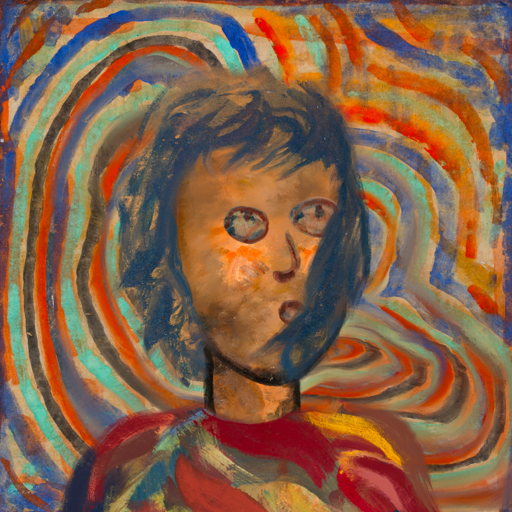
Background: Sisters, Head And Neck Side: Gypsy_Queen, Face Side: Orphan, Bust: Mother_And_Son_Son, Hair Side: In_The_Sun, Head Accessory: Blank, Second Necklace: Blank, Necklace: Blank, Baby: Blank